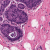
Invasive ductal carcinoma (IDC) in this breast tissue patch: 0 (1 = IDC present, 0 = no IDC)